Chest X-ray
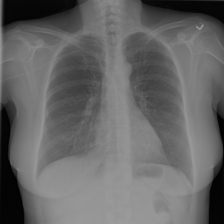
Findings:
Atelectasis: negative
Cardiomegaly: negative
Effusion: negative
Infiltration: negative
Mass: negative
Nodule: negative
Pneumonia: negative
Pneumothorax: negative
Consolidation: negative
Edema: negative
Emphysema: negative
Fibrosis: negative
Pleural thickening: negative
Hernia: negative